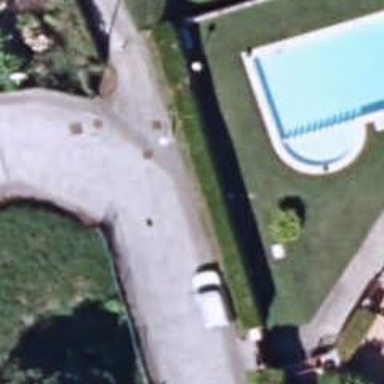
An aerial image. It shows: Swimming pool located in leisure land.